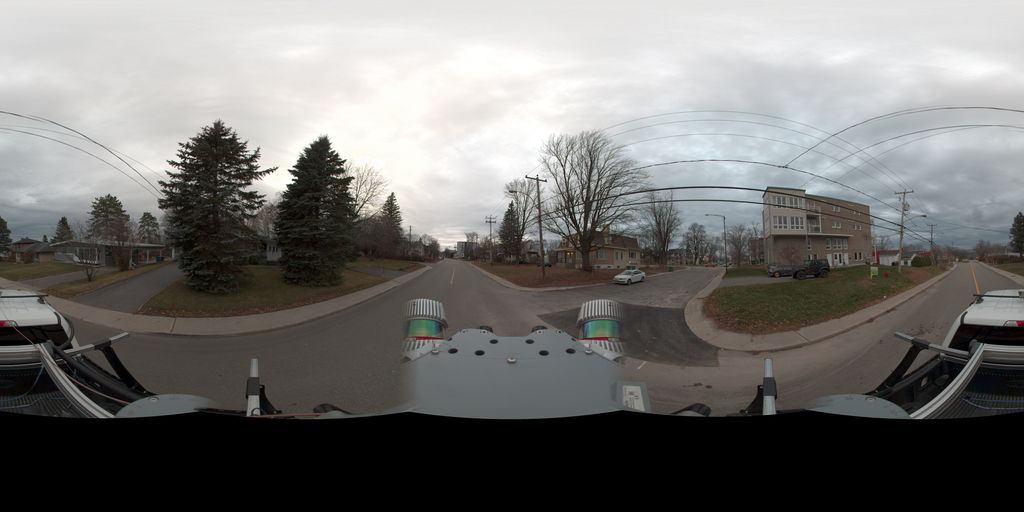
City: quebec_city